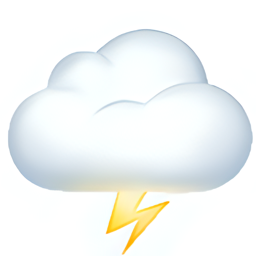
Name: cloud with lightning
Emoji: 🌩
Group: Travel & Places
Sub-group: sky & weather